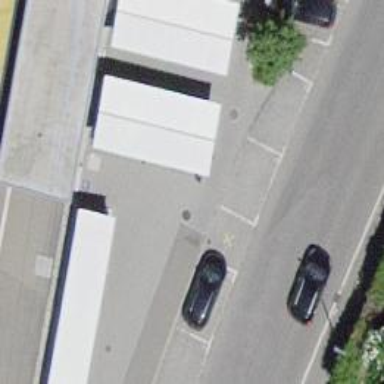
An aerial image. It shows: Bicycle parking area with wall loops for securing bikes.